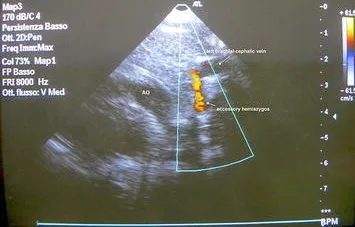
The postnatal echocardiography, through color:Doppler, shows the anterograde flow of blood draining in the left brachiocephalic trunk, as reconstructed in anatomical model in Fig. 1.
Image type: radiology (ultrasound)